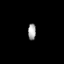
Tissue: prostate
Cell type: Endothelial cells
Senescence score: 0.2791
Nuclear area (px): 126
Mean DAPI intensity: 164.611